Field crop: maize
Growth stage: 2
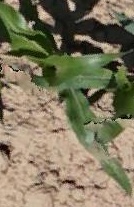
Species: maize